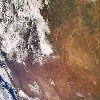
Label: land